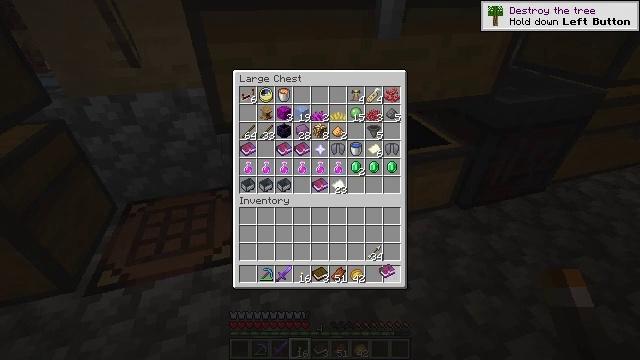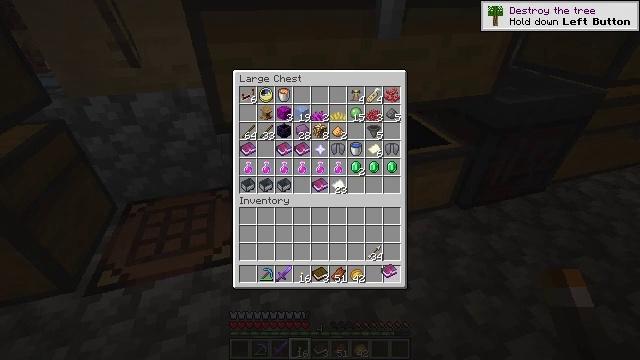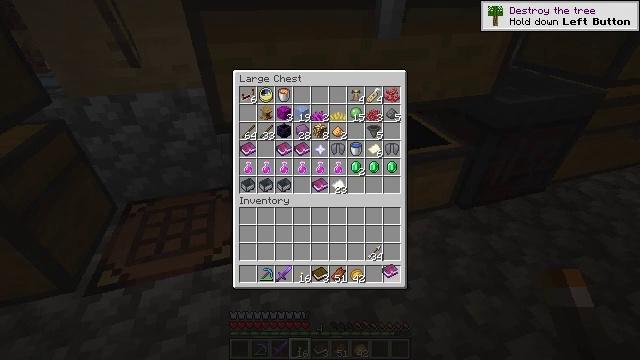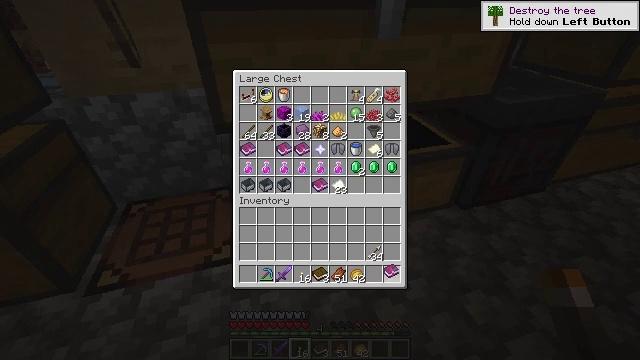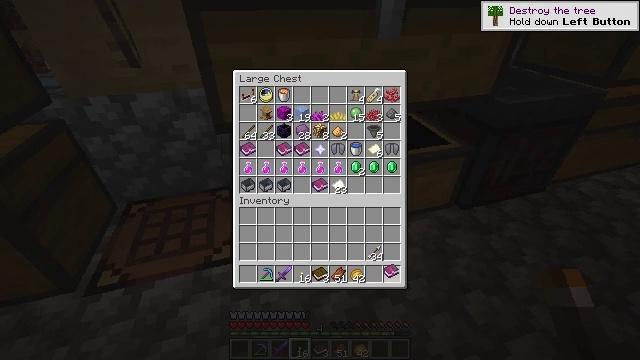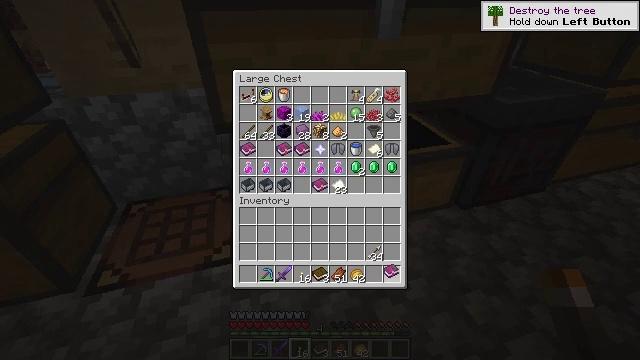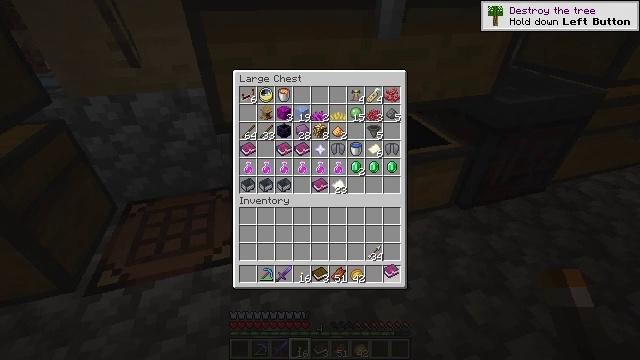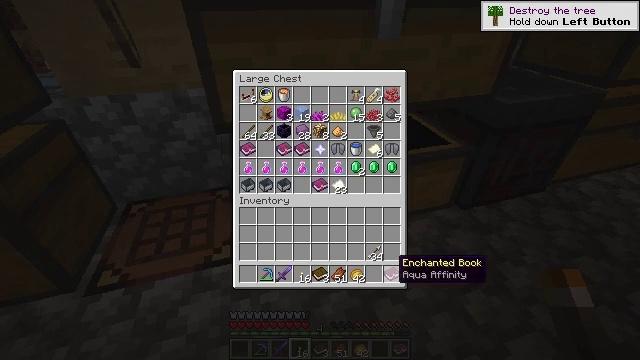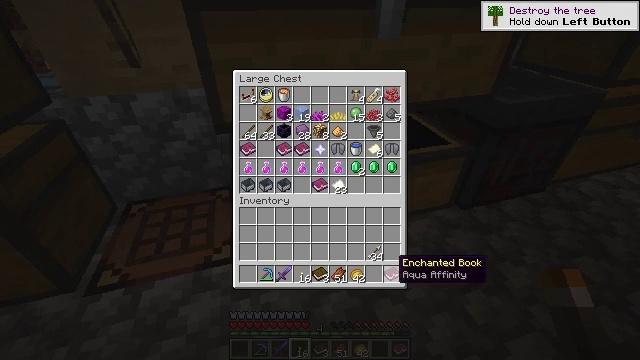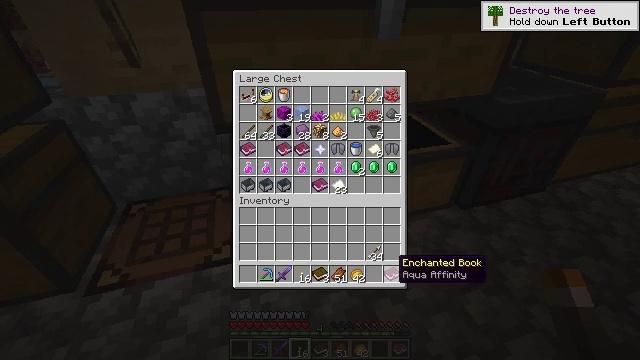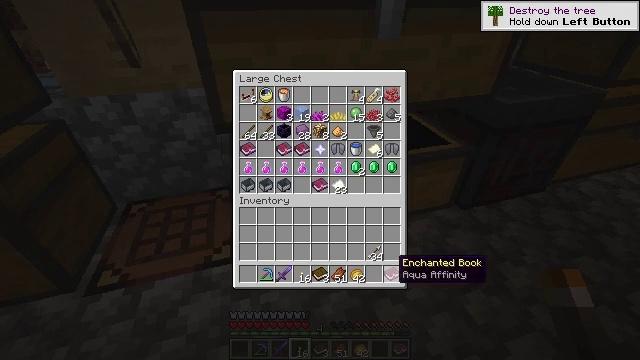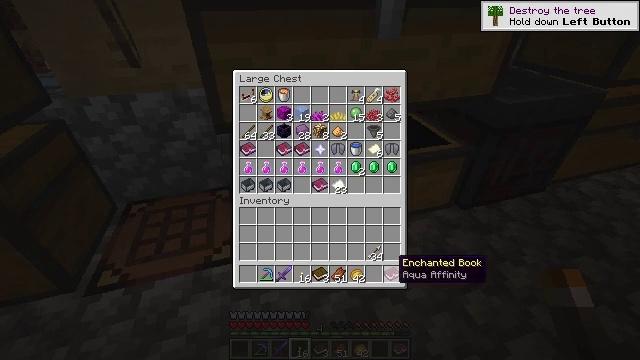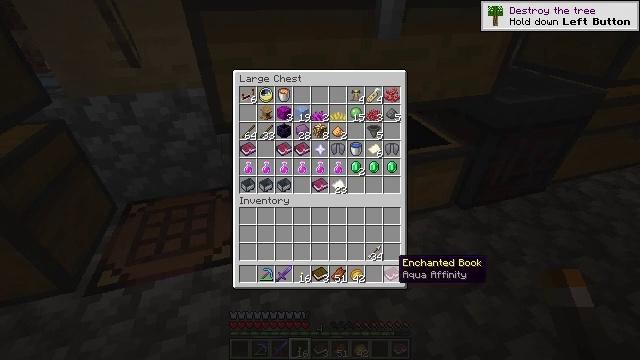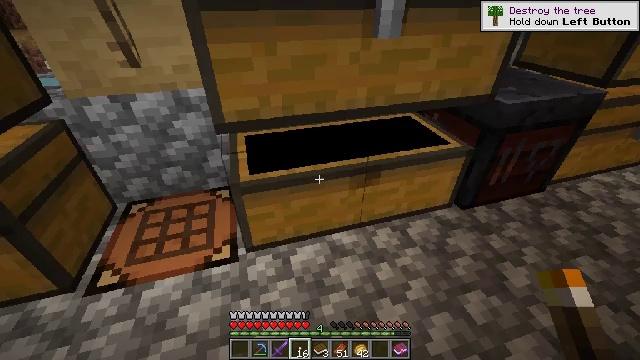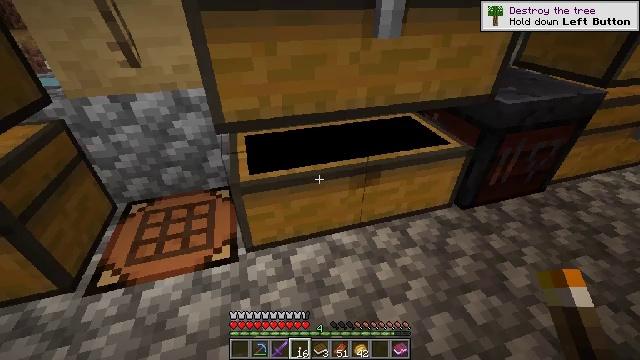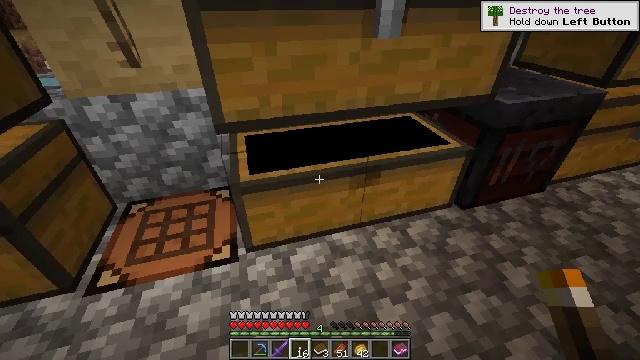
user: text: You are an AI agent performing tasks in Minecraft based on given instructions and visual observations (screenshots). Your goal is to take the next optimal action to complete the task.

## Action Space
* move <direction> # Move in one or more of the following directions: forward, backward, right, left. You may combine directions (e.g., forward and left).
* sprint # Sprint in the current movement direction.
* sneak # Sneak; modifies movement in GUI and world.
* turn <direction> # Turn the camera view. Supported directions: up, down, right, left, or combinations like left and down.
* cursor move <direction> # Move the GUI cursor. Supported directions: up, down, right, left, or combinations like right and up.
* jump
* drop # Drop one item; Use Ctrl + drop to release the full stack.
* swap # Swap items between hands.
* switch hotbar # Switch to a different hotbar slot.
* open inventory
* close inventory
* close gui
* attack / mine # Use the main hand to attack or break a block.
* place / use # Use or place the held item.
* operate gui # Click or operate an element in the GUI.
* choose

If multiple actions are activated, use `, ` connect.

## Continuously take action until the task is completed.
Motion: motion action
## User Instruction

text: Get multiple gold nugget from a gold ingot.
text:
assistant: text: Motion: no_op
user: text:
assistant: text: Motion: no_op
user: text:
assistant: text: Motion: no_op
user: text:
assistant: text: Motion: operate gui
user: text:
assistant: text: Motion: operate gui
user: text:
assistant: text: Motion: operate gui
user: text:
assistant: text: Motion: no_op
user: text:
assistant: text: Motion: no_op
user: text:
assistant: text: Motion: no_op
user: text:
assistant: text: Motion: no_op
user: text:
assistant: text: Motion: no_op
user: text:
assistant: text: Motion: no_op
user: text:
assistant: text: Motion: no_op
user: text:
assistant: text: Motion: close gui
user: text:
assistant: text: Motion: open inventory
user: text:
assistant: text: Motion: turn right and up, open inventory
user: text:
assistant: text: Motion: turn right and up
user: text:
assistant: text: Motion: turn right and up
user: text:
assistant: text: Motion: turn right and up
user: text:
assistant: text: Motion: turn left and up
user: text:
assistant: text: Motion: no_op
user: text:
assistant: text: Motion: move back
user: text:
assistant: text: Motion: move back, turn right and down
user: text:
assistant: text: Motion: move back, turn right and down
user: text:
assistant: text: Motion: move back, turn right
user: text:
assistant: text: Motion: move back, turn right and up
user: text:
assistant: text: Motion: move back and move right, turn right and up
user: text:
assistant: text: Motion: move back and move right, turn right and up
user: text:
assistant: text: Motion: move back and move right, turn right and up
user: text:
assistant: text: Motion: move back and move right, turn right and up